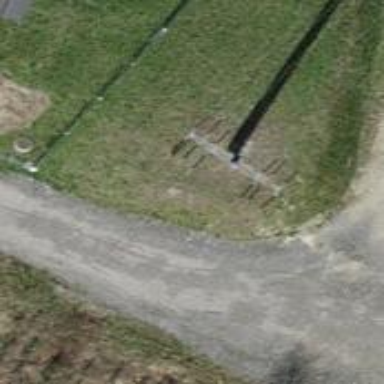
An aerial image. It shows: Power pole.